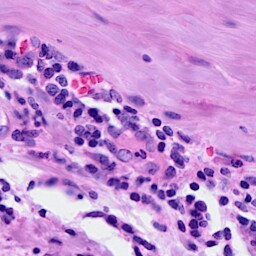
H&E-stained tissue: Breast